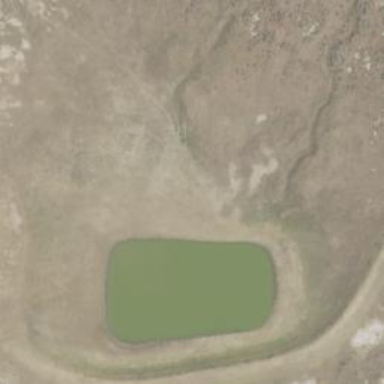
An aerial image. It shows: Reservoir area.